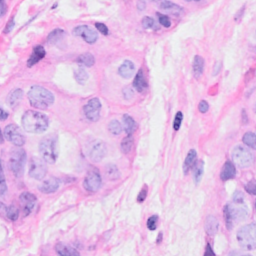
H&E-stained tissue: Breast